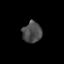
Tissue: skin
Cell type: Epithelial cells
Senescence score: 0.226
Nuclear area (px): 395
Mean DAPI intensity: 74.58